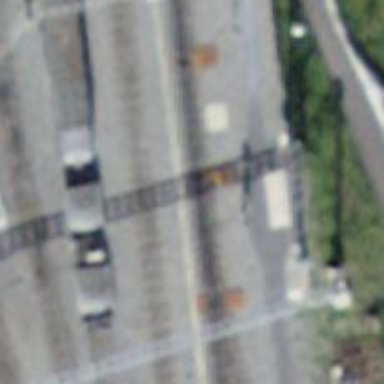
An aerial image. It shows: Narrow-gauge railway yard with electrified tracks using contact line.